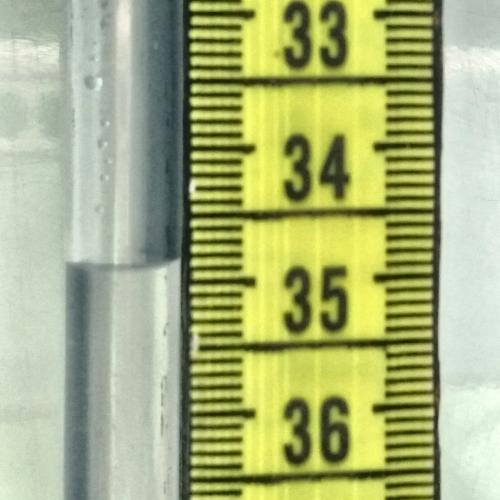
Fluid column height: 34.8 cm